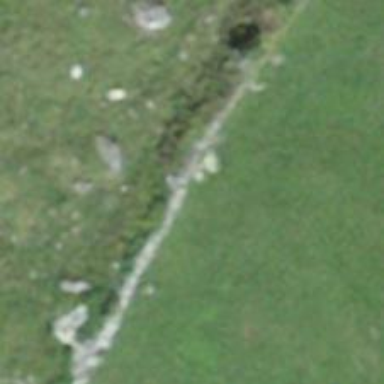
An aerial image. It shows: Wall made of dry stone.